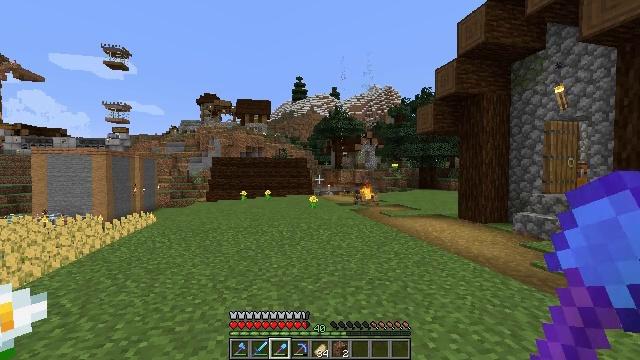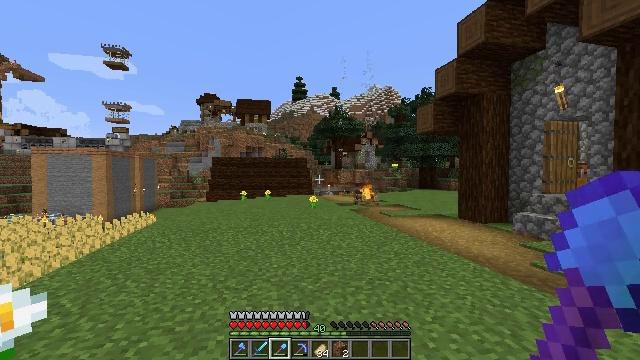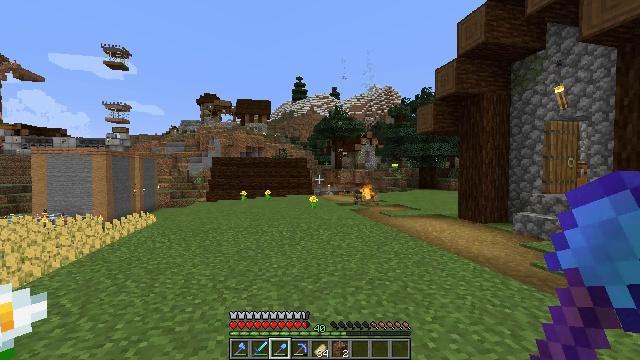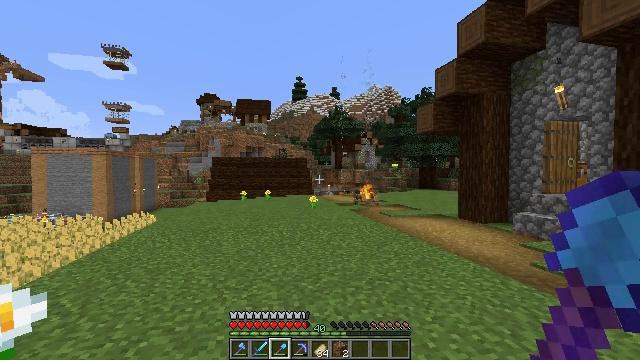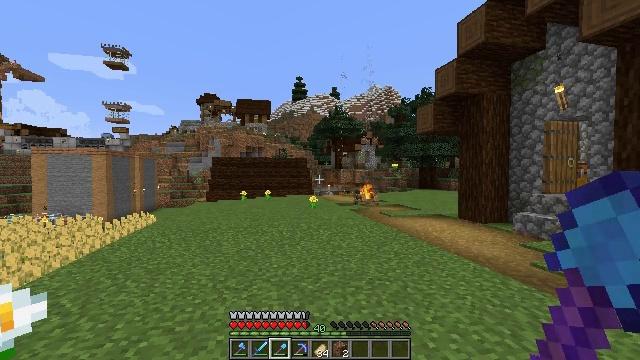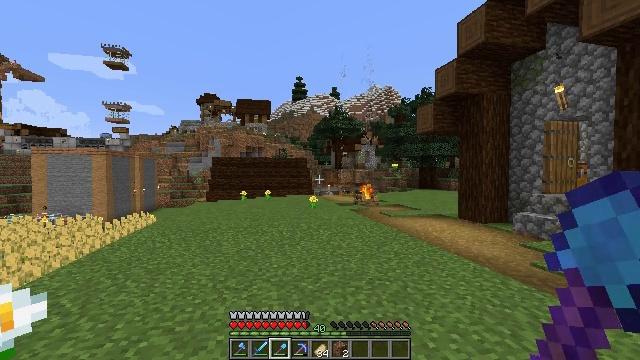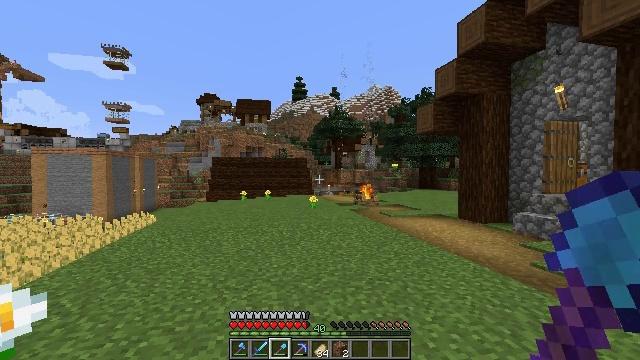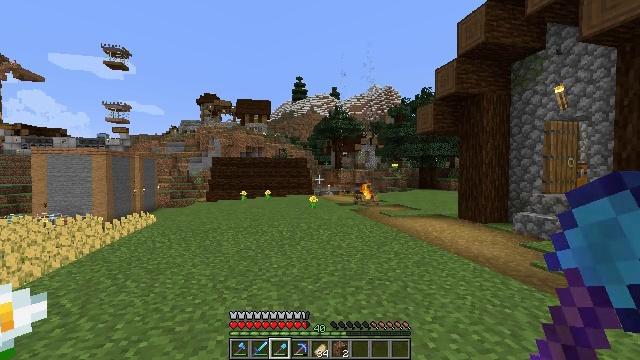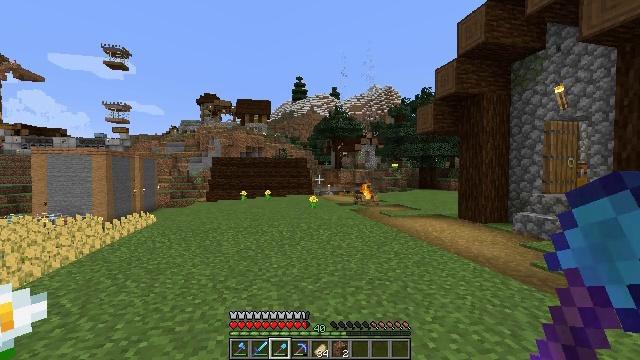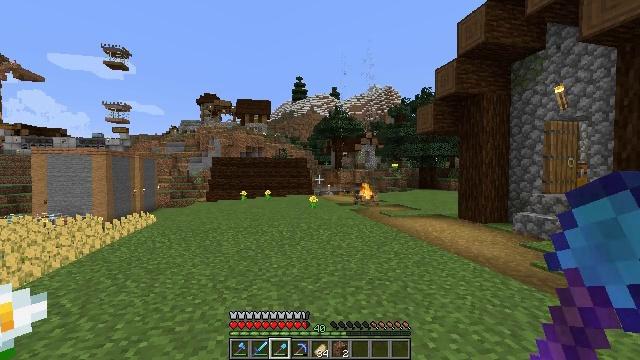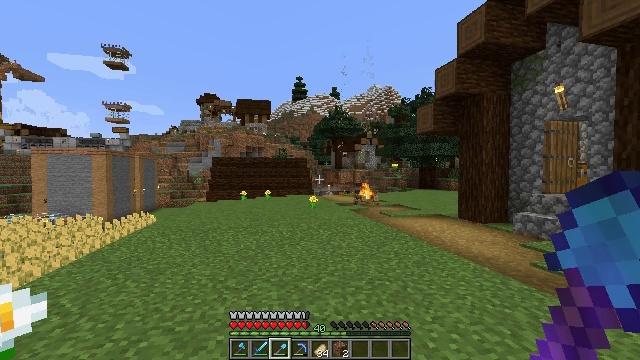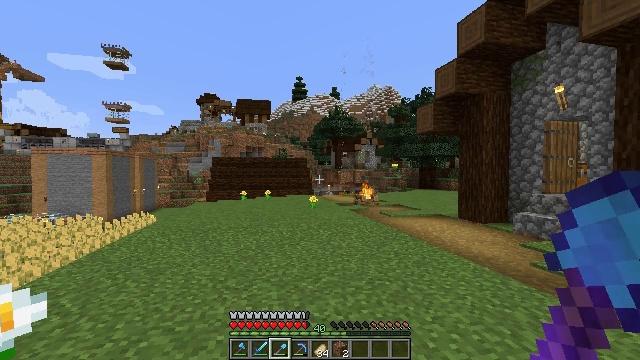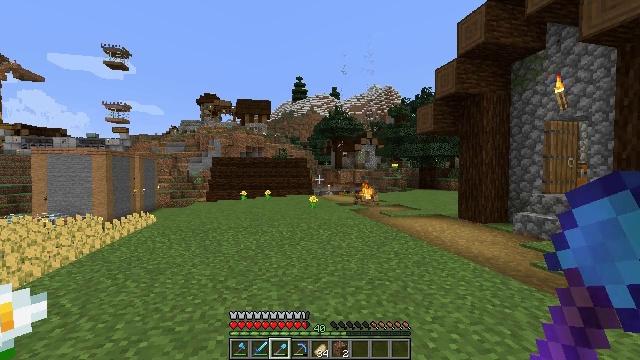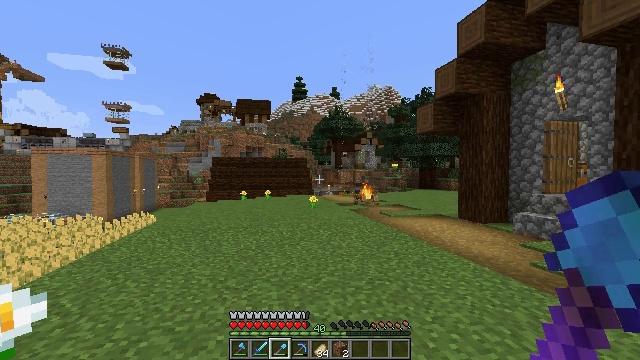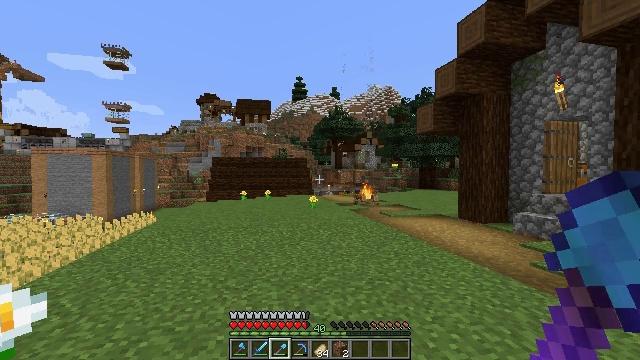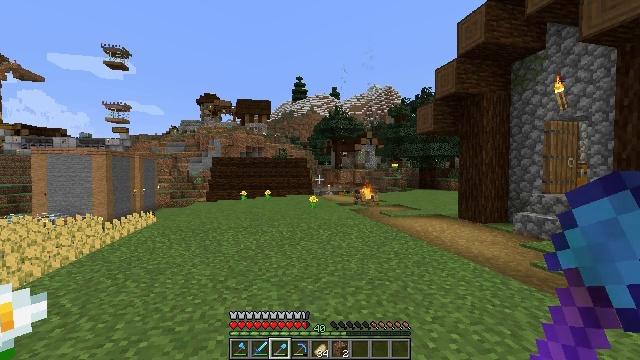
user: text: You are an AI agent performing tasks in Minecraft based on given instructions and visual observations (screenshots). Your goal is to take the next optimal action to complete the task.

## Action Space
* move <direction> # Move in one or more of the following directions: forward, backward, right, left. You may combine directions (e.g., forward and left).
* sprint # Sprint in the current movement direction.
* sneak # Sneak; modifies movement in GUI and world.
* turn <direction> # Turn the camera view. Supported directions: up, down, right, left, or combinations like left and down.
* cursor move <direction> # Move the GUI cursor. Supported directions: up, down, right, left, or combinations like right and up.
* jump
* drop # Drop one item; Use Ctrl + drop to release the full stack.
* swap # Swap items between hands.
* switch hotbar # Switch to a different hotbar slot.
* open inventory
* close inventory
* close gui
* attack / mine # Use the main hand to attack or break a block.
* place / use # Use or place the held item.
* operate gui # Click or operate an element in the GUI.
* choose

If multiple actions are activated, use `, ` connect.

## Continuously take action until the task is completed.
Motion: motion action
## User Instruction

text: Get wheat from the farmland.
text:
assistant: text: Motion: no_op
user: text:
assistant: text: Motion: no_op
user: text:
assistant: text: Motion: no_op
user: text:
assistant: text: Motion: no_op
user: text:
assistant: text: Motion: no_op
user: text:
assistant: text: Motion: no_op
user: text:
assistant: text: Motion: no_op
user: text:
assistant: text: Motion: no_op
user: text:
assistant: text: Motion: no_op
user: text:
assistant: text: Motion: no_op
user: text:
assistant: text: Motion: no_op
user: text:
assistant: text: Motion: no_op
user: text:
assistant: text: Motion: no_op
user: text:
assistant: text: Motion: no_op
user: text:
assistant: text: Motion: no_op
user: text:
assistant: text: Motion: no_op
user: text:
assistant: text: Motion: no_op
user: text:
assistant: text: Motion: no_op
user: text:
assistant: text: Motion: no_op
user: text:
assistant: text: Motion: no_op
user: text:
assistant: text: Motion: no_op
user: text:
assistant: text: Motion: no_op
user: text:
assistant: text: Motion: no_op
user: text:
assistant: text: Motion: no_op
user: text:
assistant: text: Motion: no_op
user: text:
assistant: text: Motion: no_op
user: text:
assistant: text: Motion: no_op
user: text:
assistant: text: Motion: no_op
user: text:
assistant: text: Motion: no_op
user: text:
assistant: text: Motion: no_op